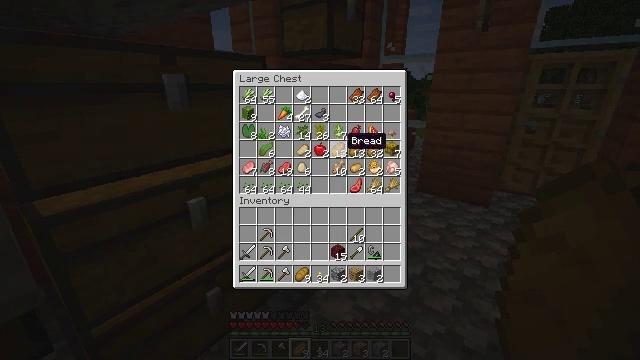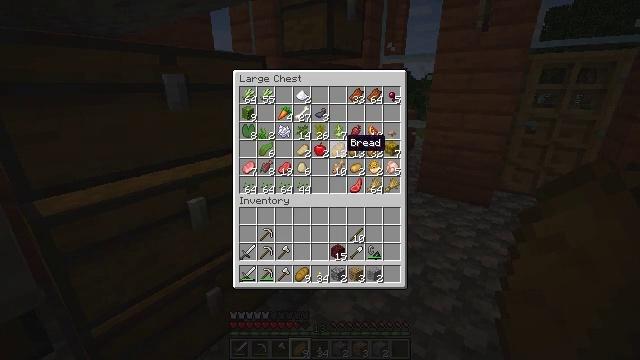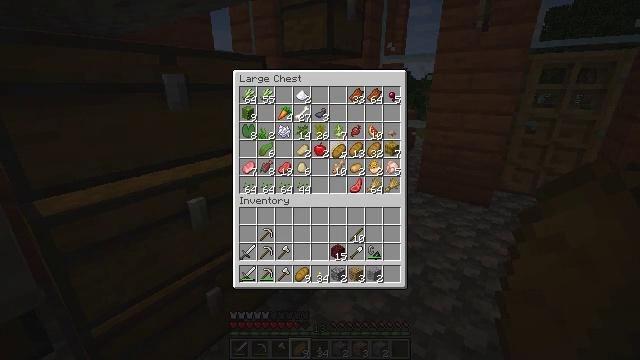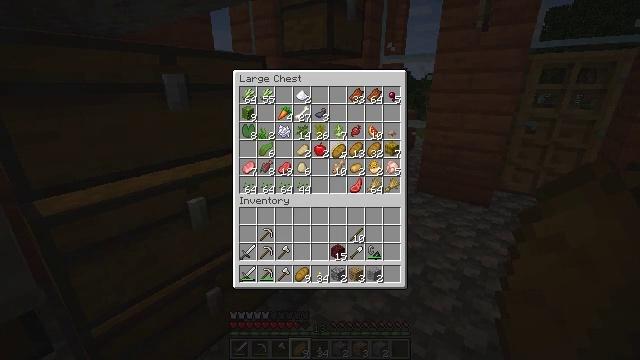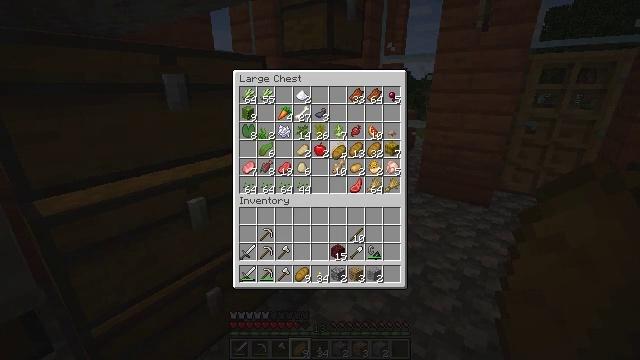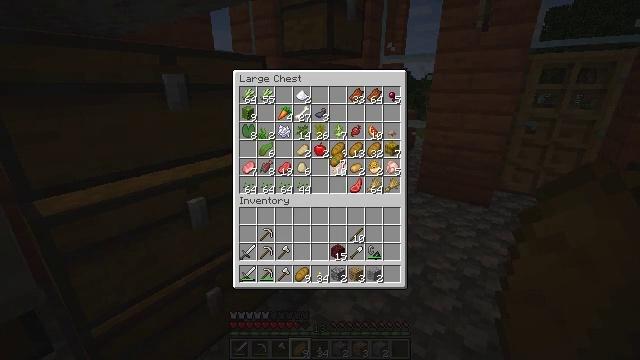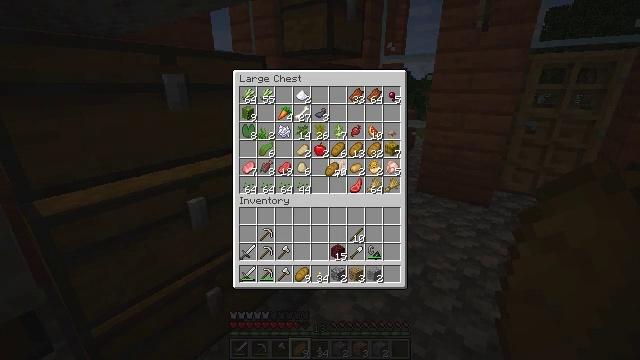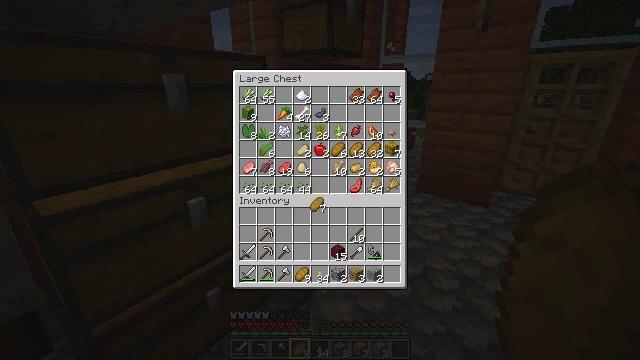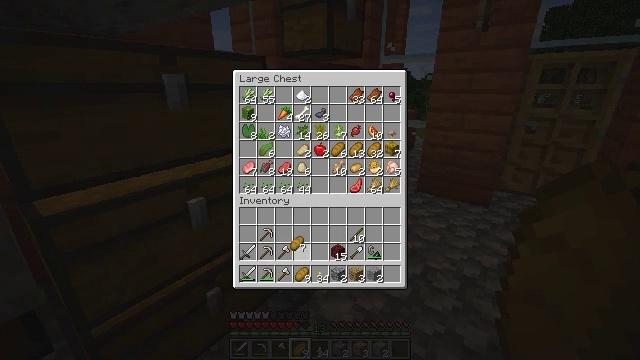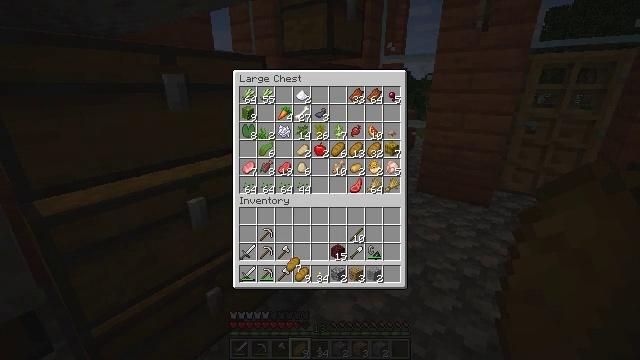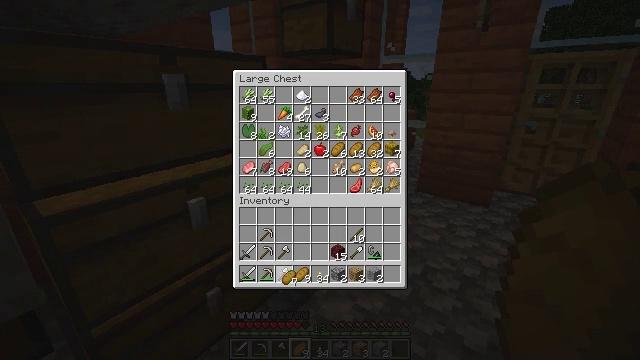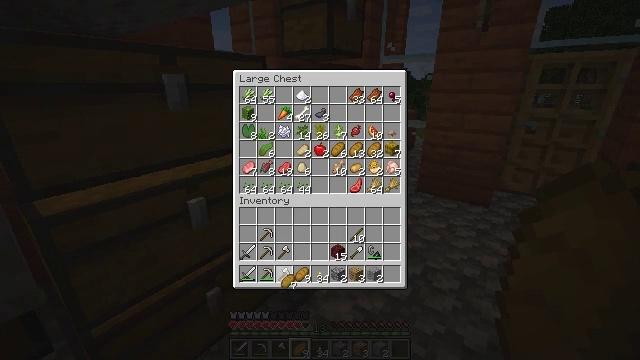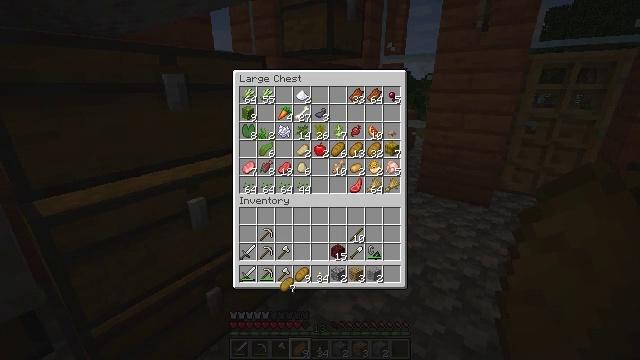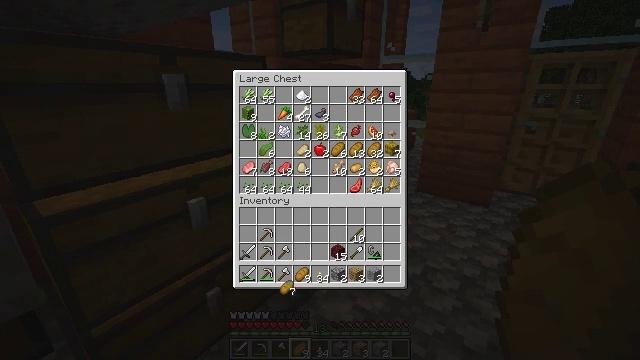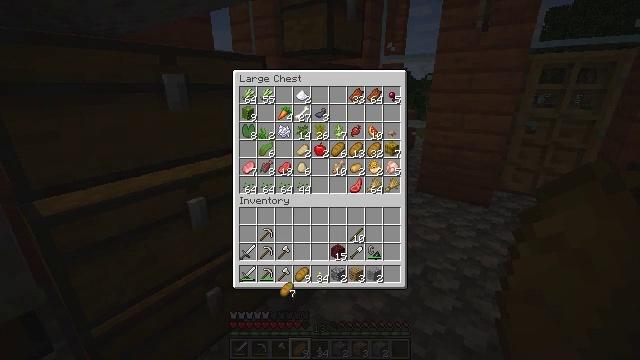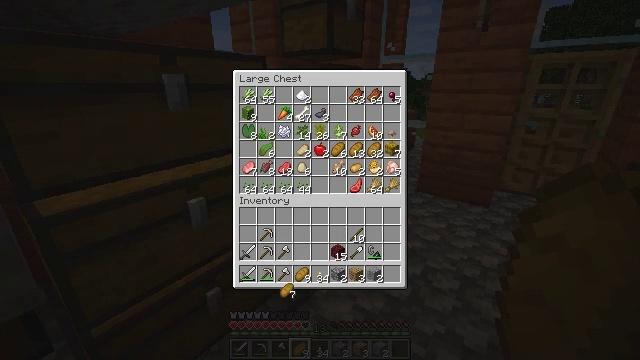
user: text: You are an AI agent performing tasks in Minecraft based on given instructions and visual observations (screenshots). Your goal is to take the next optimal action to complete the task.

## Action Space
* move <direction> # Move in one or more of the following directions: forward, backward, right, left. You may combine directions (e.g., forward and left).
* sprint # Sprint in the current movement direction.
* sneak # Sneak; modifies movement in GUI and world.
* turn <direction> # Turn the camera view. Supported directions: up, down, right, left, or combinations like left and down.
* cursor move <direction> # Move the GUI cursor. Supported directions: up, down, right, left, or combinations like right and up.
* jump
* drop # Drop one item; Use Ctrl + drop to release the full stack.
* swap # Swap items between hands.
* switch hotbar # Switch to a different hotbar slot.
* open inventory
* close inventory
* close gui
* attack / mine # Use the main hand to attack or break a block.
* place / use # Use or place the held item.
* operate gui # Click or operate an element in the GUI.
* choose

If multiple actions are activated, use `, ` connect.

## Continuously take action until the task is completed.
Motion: motion action
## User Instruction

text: Defeat a magma cube.
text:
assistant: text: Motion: no_op
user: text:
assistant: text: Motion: choose
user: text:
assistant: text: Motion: choose
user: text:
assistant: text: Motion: choose
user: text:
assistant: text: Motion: cursor move down, choose
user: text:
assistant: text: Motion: cursor move down
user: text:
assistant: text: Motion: cursor move left and down
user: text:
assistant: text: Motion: cursor move left and down
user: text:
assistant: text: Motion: cursor move down
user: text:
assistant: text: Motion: cursor move down
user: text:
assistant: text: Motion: no_op
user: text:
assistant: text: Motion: no_op
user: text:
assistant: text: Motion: no_op
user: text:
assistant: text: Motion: no_op
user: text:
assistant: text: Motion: no_op
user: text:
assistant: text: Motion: no_op
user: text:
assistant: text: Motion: no_op
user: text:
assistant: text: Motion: no_op
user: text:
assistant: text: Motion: no_op
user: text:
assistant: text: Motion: no_op
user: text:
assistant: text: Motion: no_op
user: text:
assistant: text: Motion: cursor move right and up
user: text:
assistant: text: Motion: cursor move up
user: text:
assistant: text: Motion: no_op
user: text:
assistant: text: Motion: no_op
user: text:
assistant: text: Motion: no_op
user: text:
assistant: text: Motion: no_op
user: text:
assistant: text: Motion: no_op
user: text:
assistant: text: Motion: no_op
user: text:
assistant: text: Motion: operate gui